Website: bh-photo
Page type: customer-info-address
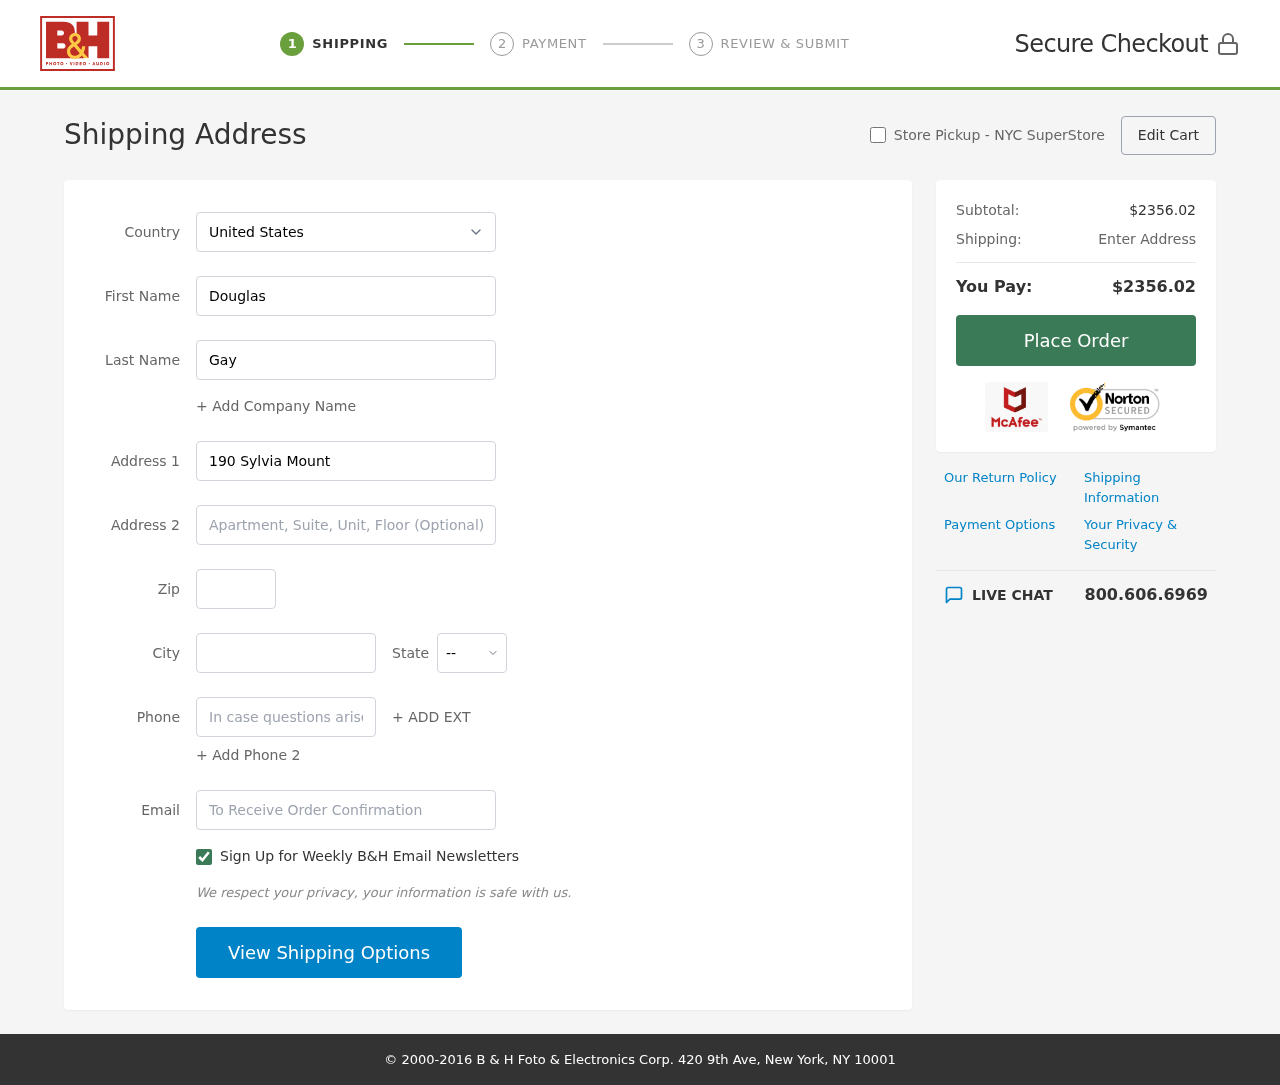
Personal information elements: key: PII_CITY
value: Port Christopher
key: PII_COUNTRY
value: United States
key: PII_EMAIL
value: dgay@yahoo.com
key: PII_FIRSTNAME
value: Douglas
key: PII_LASTNAME
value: Gay
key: PII_PHONE
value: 9947164093
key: PII_POSTCODE
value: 28276
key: PII_STATE_ABBR
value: VI
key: PII_STREET
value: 190 Sylvia Mountain Suite 714
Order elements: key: ORDER_SUBTOTAL
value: $2356.02
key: ORDER_TOTAL
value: $2356.02